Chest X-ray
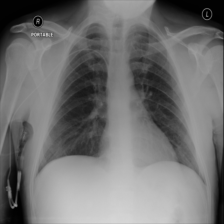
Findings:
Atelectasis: negative
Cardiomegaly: negative
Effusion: negative
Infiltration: negative
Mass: negative
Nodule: negative
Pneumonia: negative
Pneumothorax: negative
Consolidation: negative
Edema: negative
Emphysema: negative
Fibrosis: negative
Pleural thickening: negative
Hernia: negative